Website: bh-photo
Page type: review-order
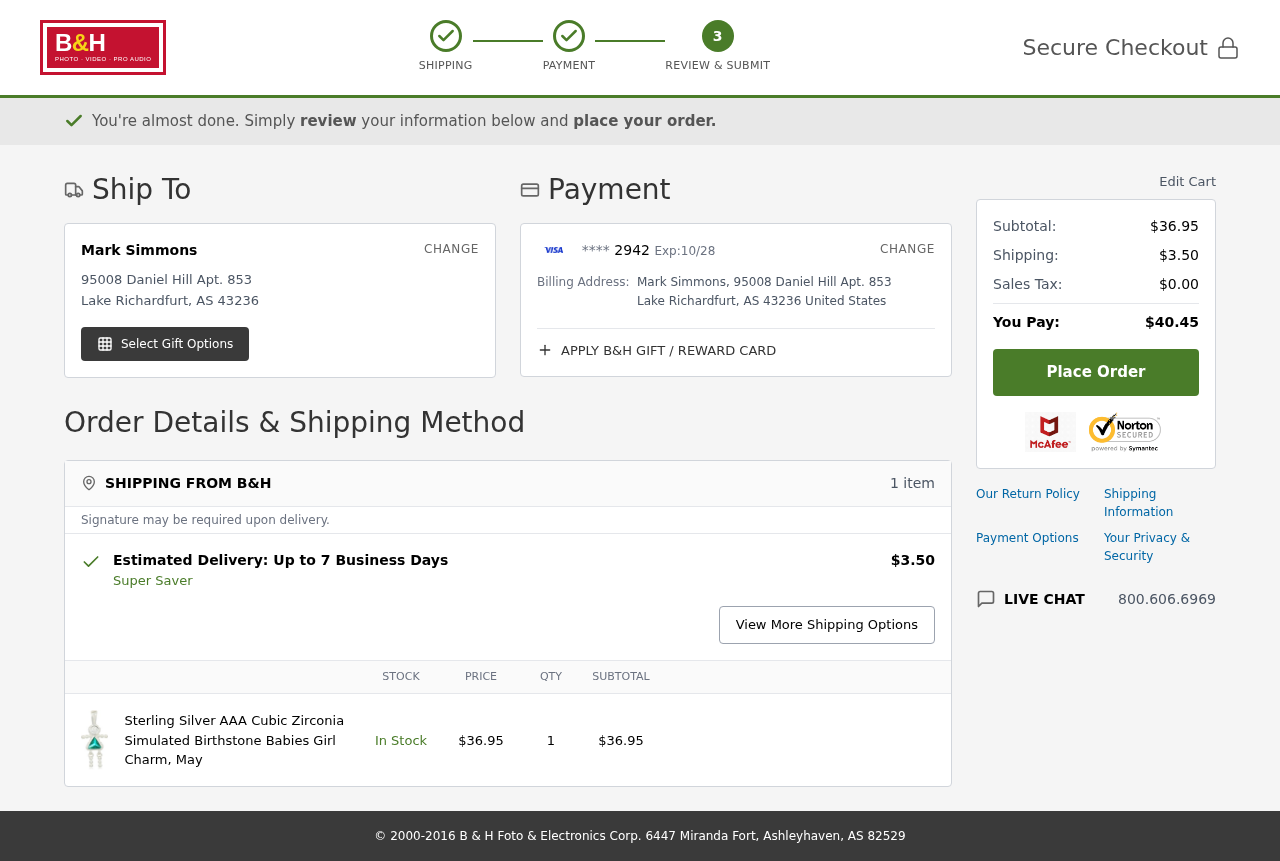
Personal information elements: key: PII_CARD_EXPIRY
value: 10/28
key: PII_CARD_LAST4
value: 2942
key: PII_CITY
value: Lake Richardfurt
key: PII_COUNTRY
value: United States
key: PII_FULLNAME
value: Mark Simmons
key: PII_POSTCODE
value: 43236
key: PII_STATE_ABBR
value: AS
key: PII_STREET
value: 95008 Daniel Hill Apt. 853
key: PII_FULLNAME2
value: Mark Simmons
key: PII_CITY2
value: Lake Richardfurt
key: PII_STATE_ABBR2
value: AS
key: PII_POSTCODE_FULL
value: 43236
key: PII_POSTCODE_NUMERIC
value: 43236
Product elements: key: PRODUCT1_NAME
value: Sterling Silver AAA Cubic Zirconia Simulated Birthstone Babies Girl Charm, May
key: PRODUCT1_PRICE
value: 36.95
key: PRODUCT1_QUANTITY
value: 1
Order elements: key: ORDER_NUM_ITEMS
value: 1 item
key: ORDER_SHIPPING_COST
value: $3.50
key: ORDER_SUBTOTAL
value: $36.95
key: ORDER_SUBTOTAL2
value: $36.95
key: ORDER_SHIPPING_COST2
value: $3.50
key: ORDER_TAX
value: $0.00
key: ORDER_TOTAL
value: $40.45